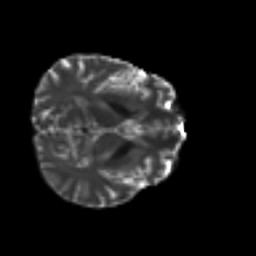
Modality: T2w
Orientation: axial
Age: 32
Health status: ill
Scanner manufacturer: philips
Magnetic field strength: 3 T
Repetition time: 9 s
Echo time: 0.127 s